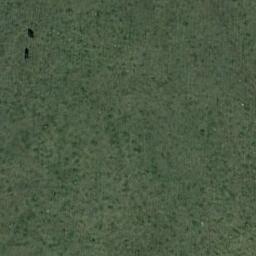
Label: meadow